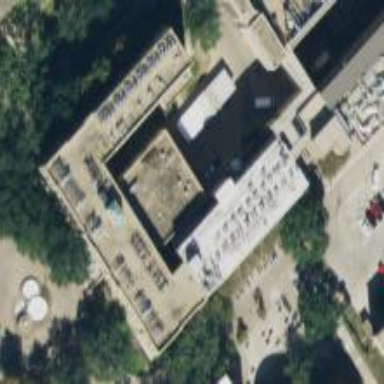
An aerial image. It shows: University building.